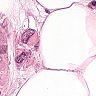
Metastatic tissue present: yes